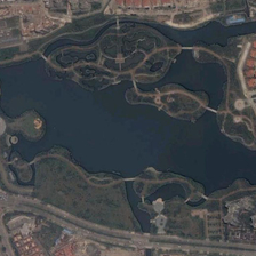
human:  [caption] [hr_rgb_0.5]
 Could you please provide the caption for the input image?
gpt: A big pond in the park is surrounded by many buildings.

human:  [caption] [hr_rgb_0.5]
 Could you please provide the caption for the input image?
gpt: A Great Lagoon in a Park is surrounded by many buildings.

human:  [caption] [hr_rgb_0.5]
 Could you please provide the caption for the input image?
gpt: There are many big buildings in the park.

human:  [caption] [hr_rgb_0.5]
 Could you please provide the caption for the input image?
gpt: a large pond in a park is surrounded by many buildings.

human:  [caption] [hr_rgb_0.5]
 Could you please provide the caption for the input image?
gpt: There are many buildings around a big pond in the park.